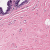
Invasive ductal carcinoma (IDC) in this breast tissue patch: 0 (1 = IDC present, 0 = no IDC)